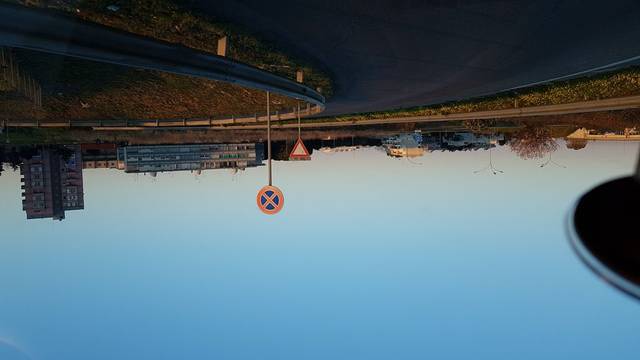
Region: Italy
Coordinates: 40.626, 17.949